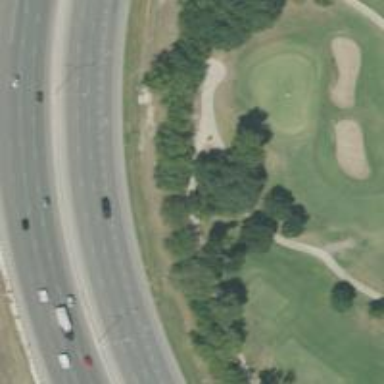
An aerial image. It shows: Path for both roads and golfers.